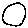
Label: circle